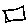
Label: square